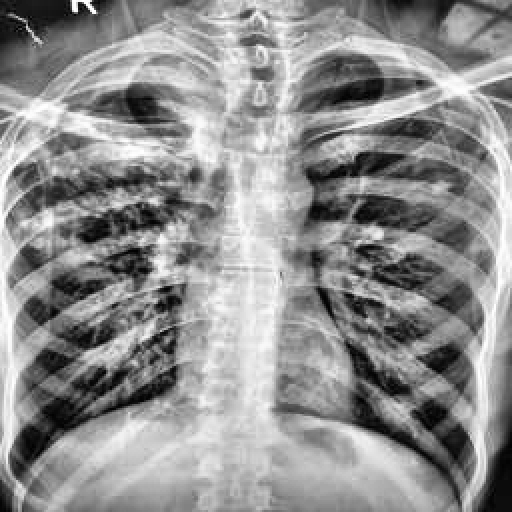
Finding: TUBERCULOSIS